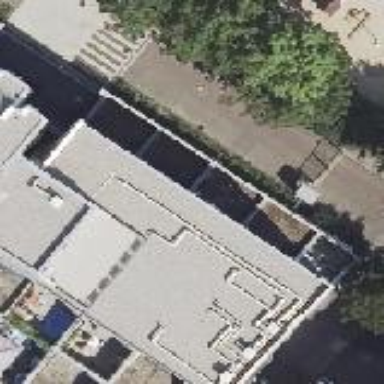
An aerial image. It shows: Part of building.